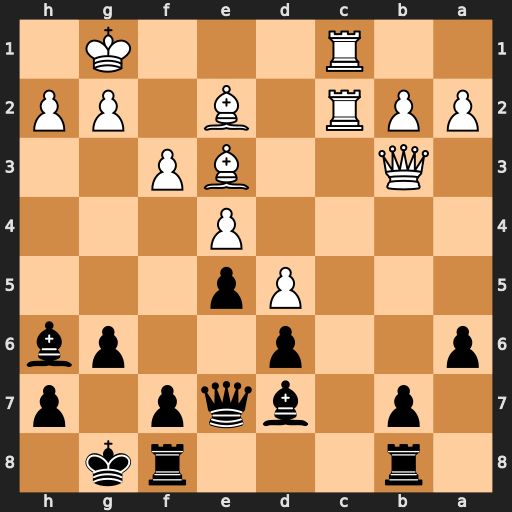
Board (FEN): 1r3rk1/1p1bqp1p/p2p2pb/3Pp3/4P3/1Q2BP2/PPR1B1PP/2R3K1
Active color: b
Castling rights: -
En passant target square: -
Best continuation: Ba4 Bxh6 Bxb3